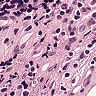
Metastatic tissue present: no